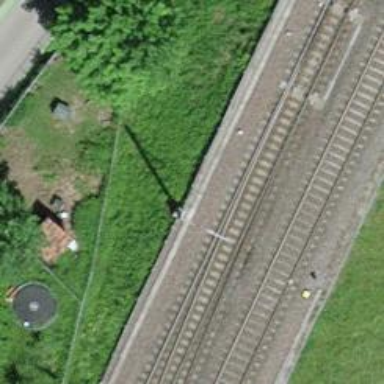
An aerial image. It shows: Railway switch.